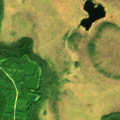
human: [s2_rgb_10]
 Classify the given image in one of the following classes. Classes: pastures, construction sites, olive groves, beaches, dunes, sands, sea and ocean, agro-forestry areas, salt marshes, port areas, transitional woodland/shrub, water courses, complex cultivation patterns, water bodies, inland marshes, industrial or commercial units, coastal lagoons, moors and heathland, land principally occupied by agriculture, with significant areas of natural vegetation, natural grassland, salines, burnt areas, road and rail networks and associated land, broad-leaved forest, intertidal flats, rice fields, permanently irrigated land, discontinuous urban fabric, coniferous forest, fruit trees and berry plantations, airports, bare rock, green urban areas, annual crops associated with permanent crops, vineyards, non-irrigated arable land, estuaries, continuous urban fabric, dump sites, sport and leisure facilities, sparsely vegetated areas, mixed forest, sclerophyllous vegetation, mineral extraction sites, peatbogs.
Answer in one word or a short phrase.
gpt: broad-leaved forest, coniferous forest, mixed forest, transitional woodland/shrub, peatbogs